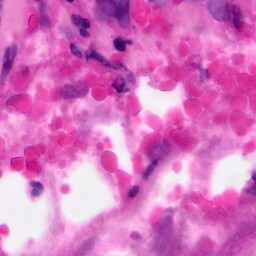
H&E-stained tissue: Pancreatic